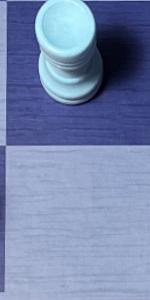
Label: Empty